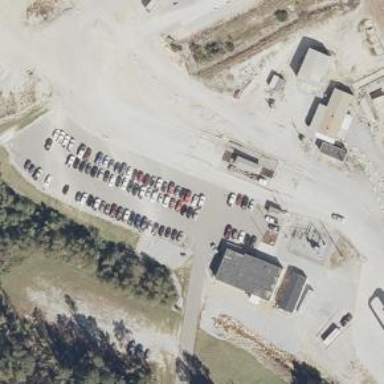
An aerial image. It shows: Weighbridge facility.